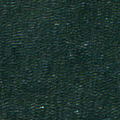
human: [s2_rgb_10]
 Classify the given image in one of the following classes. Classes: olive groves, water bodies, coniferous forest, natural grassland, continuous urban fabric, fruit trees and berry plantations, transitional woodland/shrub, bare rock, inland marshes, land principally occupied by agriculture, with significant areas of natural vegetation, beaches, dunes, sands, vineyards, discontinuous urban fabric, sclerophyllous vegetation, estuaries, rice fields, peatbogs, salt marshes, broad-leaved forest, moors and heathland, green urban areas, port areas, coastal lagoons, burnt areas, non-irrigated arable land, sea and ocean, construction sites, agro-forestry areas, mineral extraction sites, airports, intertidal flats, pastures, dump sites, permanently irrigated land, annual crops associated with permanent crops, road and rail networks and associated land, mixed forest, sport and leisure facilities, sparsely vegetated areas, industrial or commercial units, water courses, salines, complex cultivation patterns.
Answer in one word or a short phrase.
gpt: sea and ocean